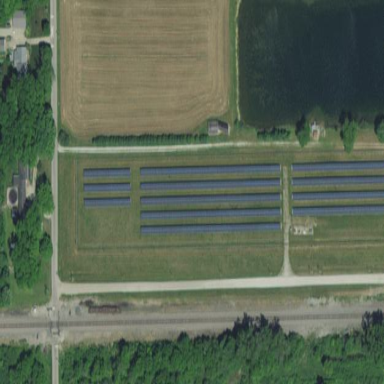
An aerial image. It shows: Solar power plant enclosed by fence. The plant generates electricity using photovoltaic technology.